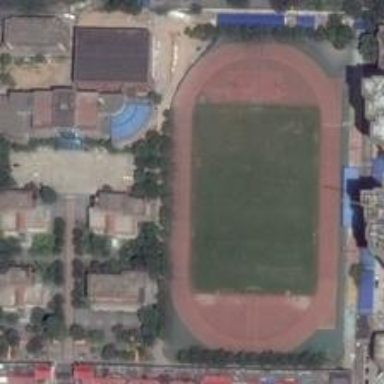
The right side of the football field is a few tall buildings, while the left is some low houses .